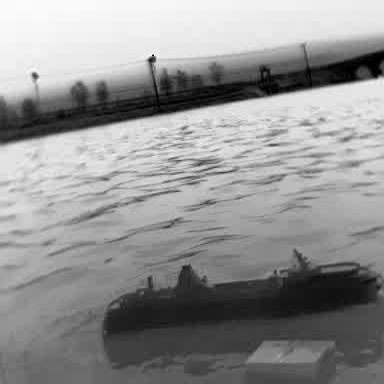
There is a container_ship in the infrared image.